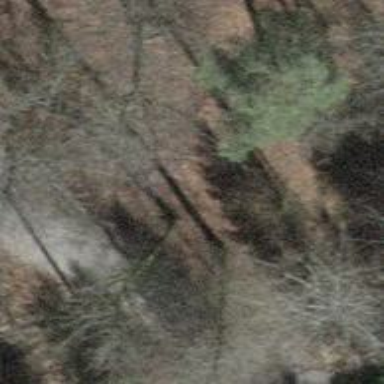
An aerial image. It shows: Brown bench in the vicinity.